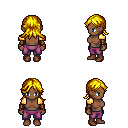
a pixel art fantasy rpg character, female body template, human, dark skin, gold arm armor, magenta pants, blonde loose hair, cloth bracers, brown shoes, four views (front, back, left, right), 2x2 character sprite sheet, small pixel art, hard edges, no anti-aliasing